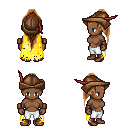
a pixel art fantasy rpg character, female body template, human, dark skin, yellow tattered cape, white pants, brown extra-long topknot hairstyle, leather cap, leather bracers, brown shoes, four views (front, back, left, right), 2x2 character sprite sheet, small pixel art, hard edges, no anti-aliasing